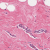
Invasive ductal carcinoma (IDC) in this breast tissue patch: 0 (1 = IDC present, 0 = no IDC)